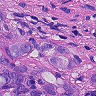
Metastatic tissue present: yes